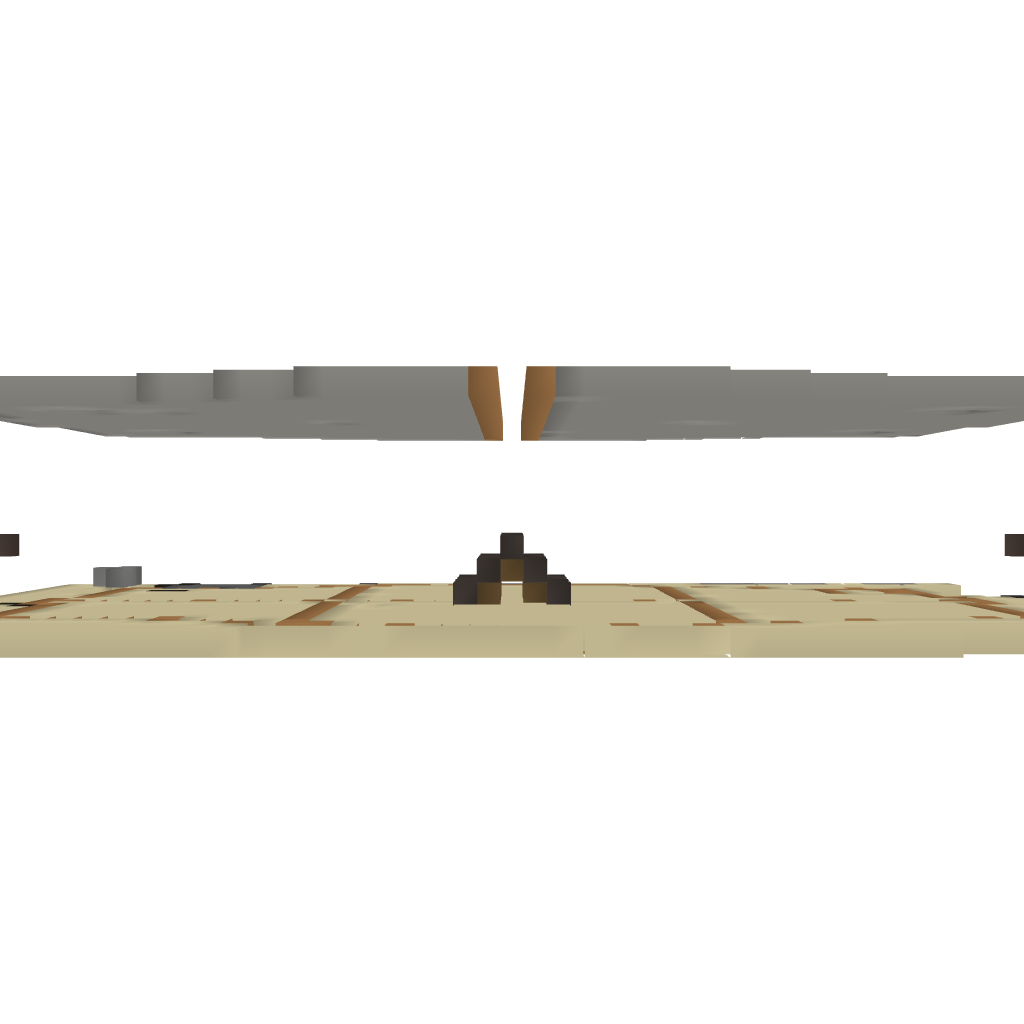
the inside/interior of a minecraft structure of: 1 V 1 PVP arena